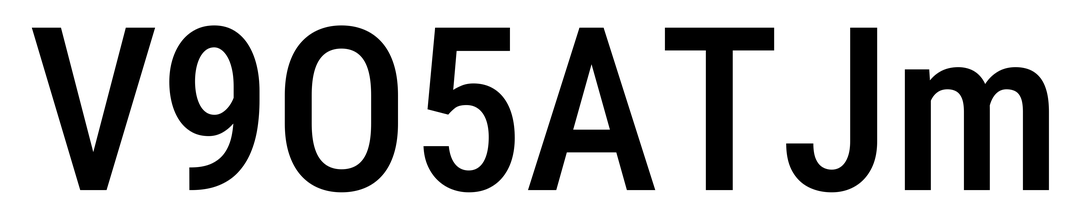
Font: Roboto_Condensed_Medium